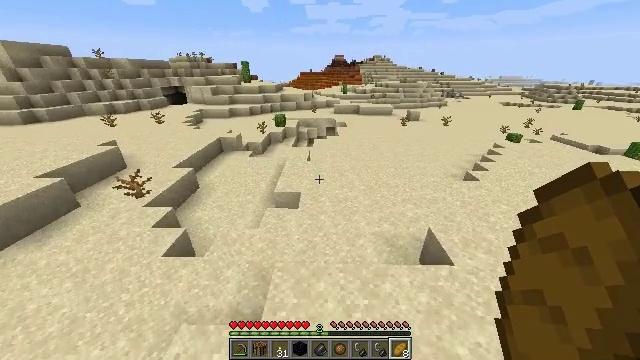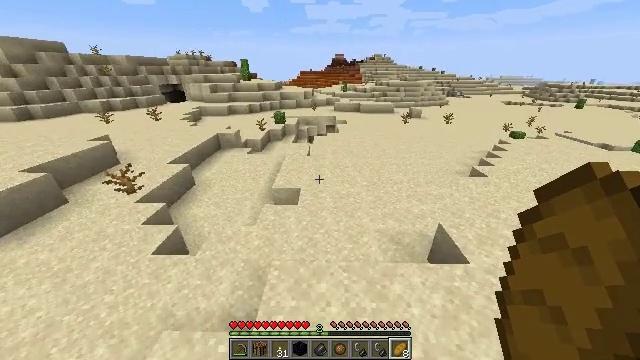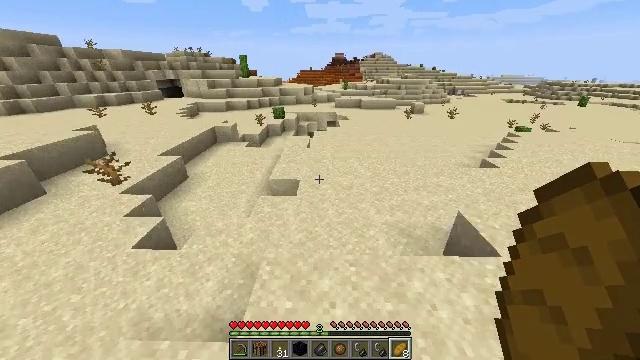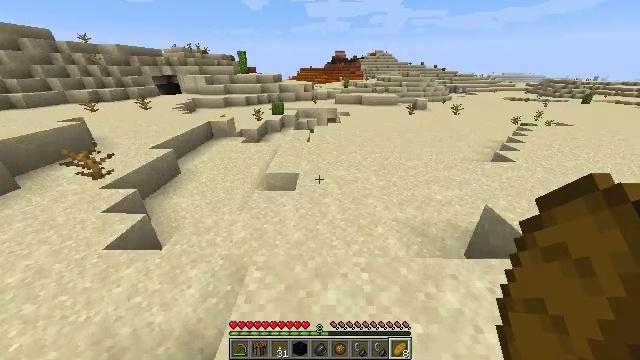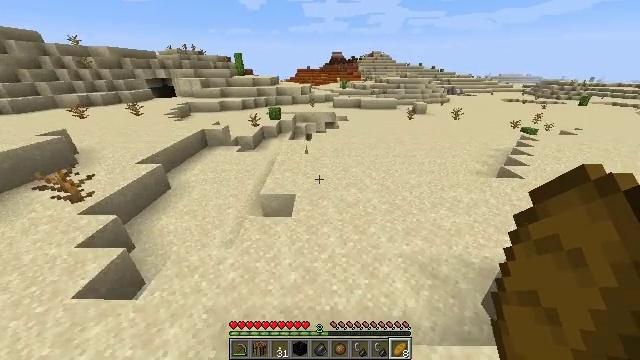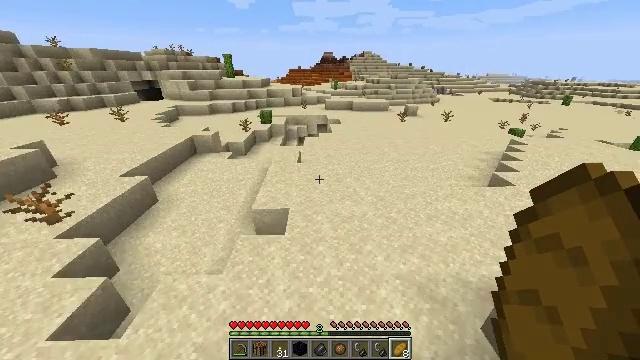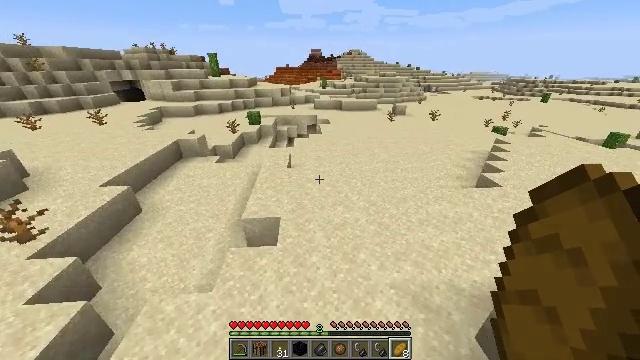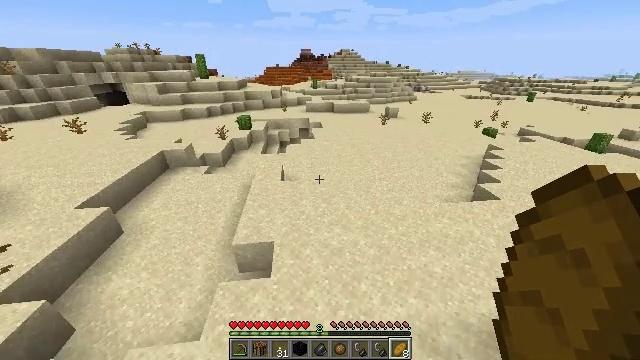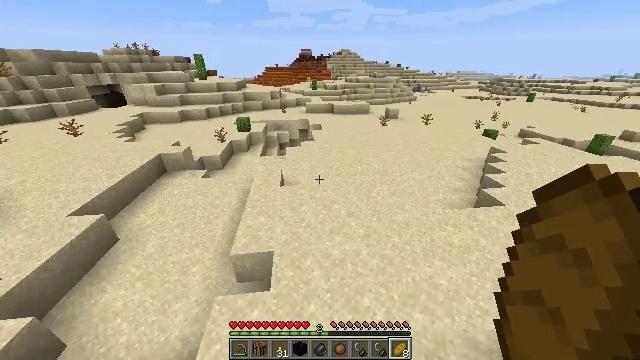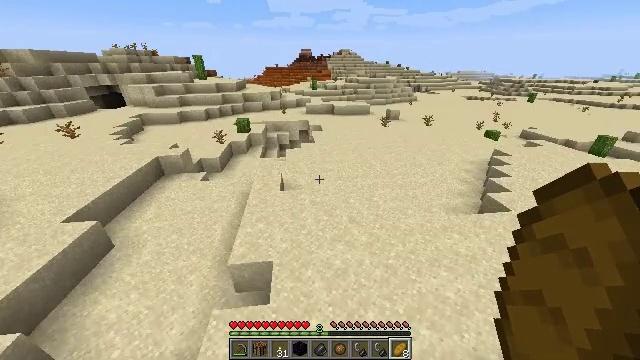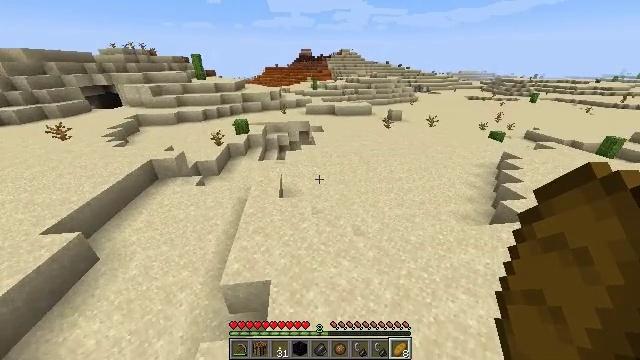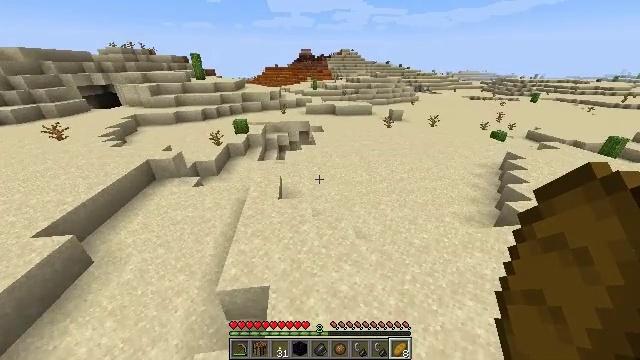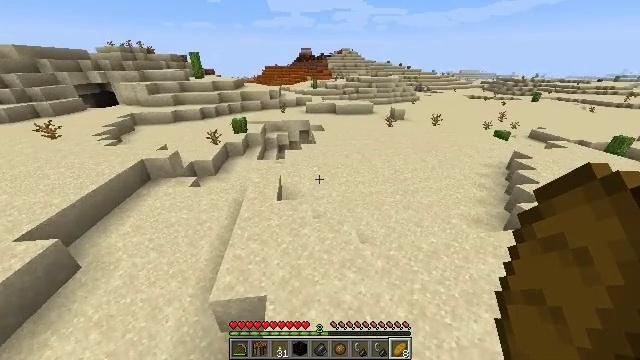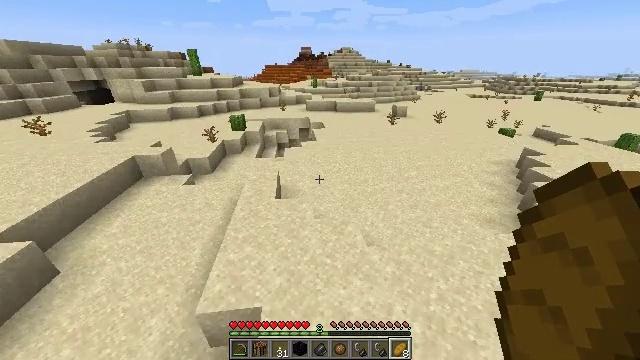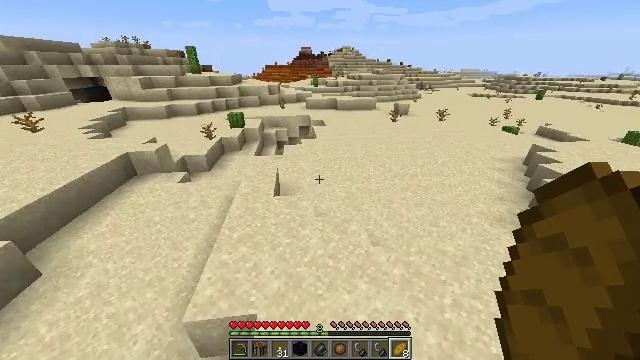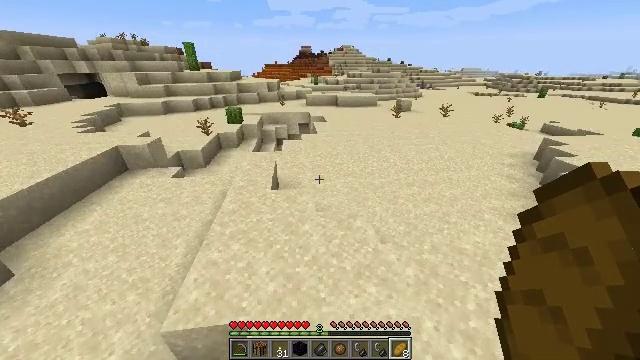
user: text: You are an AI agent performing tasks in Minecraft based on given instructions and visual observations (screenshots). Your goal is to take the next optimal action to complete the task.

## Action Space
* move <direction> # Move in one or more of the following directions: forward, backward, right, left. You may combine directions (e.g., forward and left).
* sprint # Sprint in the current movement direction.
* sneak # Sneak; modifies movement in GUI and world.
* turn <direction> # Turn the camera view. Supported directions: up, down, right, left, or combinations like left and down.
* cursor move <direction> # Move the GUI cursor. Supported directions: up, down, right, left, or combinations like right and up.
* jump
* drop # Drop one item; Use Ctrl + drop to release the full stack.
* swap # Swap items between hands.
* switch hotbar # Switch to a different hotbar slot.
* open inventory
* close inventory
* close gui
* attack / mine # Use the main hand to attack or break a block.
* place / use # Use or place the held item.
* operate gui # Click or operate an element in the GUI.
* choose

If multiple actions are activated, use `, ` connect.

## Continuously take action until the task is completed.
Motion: motion action
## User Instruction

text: Gather red sand by digging.
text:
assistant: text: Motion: move forward, sprint, jump
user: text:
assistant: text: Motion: move forward, sprint, jump
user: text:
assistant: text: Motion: move forward, sprint, jump
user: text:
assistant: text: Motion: move forward, sprint, jump
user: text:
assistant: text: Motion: move forward, sprint, turn right, jump
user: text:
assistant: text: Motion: move forward, sprint, turn right, jump
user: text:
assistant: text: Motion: move forward, sprint, turn right, jump
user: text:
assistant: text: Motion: move forward, sprint, jump
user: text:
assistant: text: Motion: move forward, sprint, jump
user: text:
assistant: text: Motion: move forward, sprint, jump
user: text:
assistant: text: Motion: move forward, sprint, jump
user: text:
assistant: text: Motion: move forward, sprint, jump
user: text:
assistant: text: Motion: move forward, sprint, jump
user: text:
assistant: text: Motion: move forward, sprint, jump
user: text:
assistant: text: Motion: move forward, sprint, jump
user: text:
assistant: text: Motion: move forward, sprint, jump
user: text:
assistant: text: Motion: move forward, sprint, jump
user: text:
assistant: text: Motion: move forward, sprint, jump
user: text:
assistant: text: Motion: move forward, sprint, jump
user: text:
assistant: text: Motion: move forward, sprint, jump
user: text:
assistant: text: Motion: move forward, sprint, jump
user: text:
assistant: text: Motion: move forward, sprint, jump
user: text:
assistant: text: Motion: move forward, sprint, jump
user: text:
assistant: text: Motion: move forward, sprint, jump
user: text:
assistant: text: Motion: move forward, sprint, jump
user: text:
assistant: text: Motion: move forward, sprint, jump
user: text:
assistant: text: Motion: move forward, sprint, jump
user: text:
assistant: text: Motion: move forward, sprint, jump
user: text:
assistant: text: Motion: move forward, sprint, jump
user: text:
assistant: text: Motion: move forward, sprint, jump